Question: I have created Class named
'''
namespace RSSHandler
{
public class RSSCollection
{
public static void checkRSS()
{
...
}
}
}
'''
I want to use it in file like this
'''
namespace RSSHandler
{
public class Global : System.Web.HttpApplication
{
protected void Application_Start(object sender, EventArgs e)
{
RSSCollection.checkRSS();
}
}
}
'''
but Visual Studio tells me ""
where's the problem ? both classes are public
: this's the structure of the code

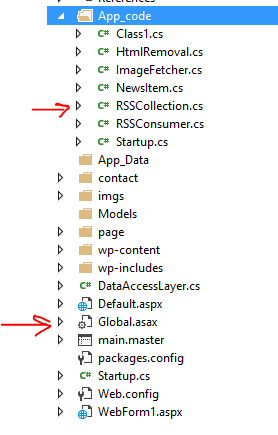
Answer: Set the Build Action of the RSSCollection.cs file to Compile instead of Content if it is in App_code folder. After this build your project by temporarily commenting line 'RSSHandler.RSSCollection.checkRSS();' then access it like 'RSSHandler.RSSCollection.checkRSS();'
'''
namespace RSSHandler
{
public class RSSCollection
{
public static void checkRSS()
{
...
}
}
}
namespace RSSHandler
{
public class Global : System.Web.HttpApplication
{
protected void Application_Start(object sender, EventArgs e)
{
RSSHandler.RSSCollection.checkRSS();
}
}
}
'''